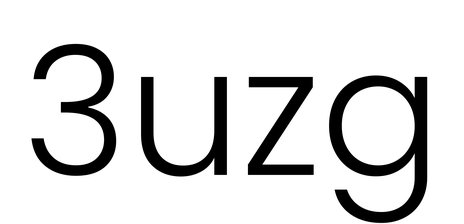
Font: Poppins-Light